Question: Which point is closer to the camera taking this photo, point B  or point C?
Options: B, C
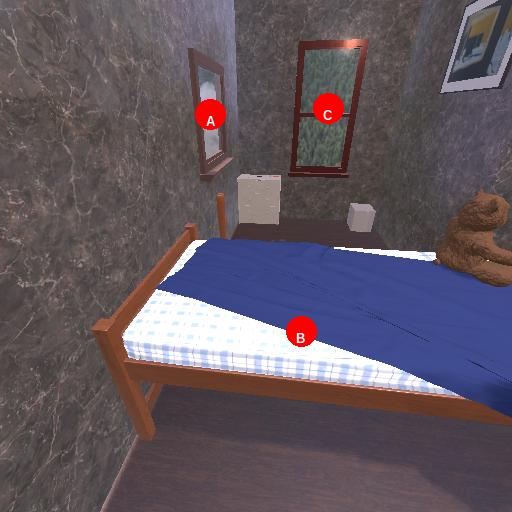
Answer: B